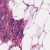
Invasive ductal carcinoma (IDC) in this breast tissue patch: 0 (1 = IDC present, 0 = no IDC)